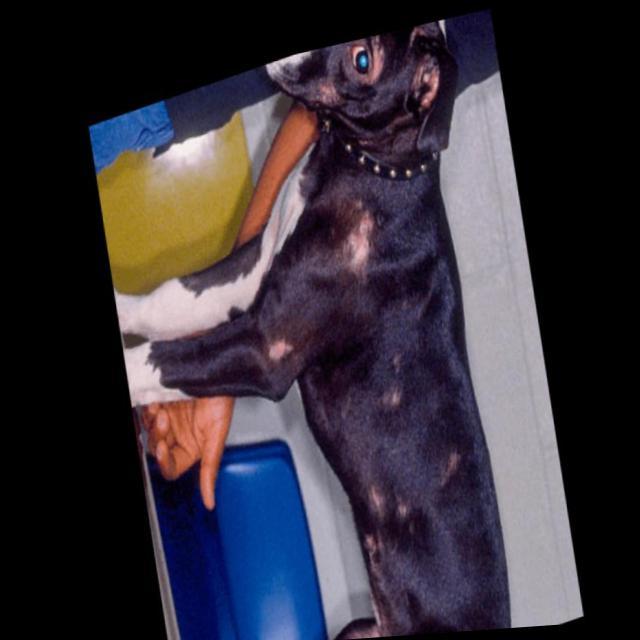
Canine ringworm (Dermatophytosis) — fungal infection caused by Microsporum or Trichophyton. Presents with circular alopecia, scaling, crusting, and broken hairs.